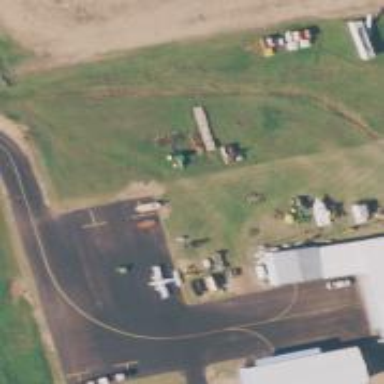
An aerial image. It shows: Apron at the airport with asphalt surface.